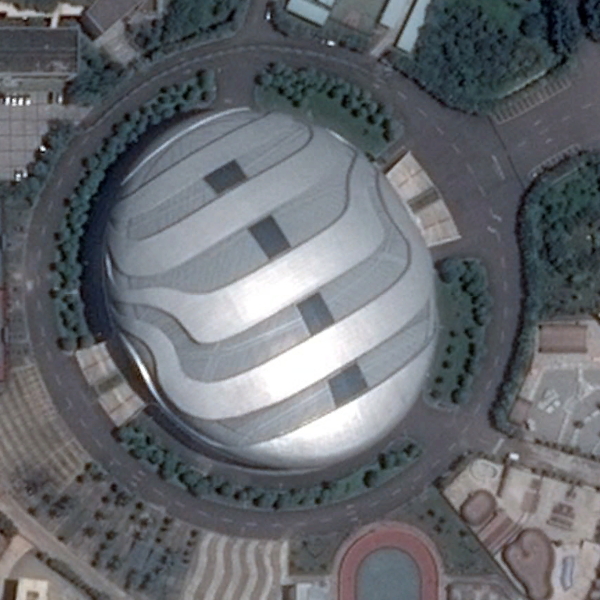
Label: Center